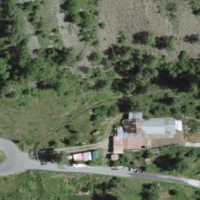
EUNIS habitat code: 24
Species observed at this site:
Aporia crataegi
Melitaea didyma